Question: Ideally, the transparent border.
Here's an example of what i'd like to achieve:

Notice the transparent border.
Now i suppose I could use cairo to create a rectangle with transparency, and put a borderless non-transparent window inside, mimic'ing that effect - which I would if i knew the window would have a fixed dimension. However, if the inner window grows, it'll grow out of the transparent rectangle.
How should one approach such task?
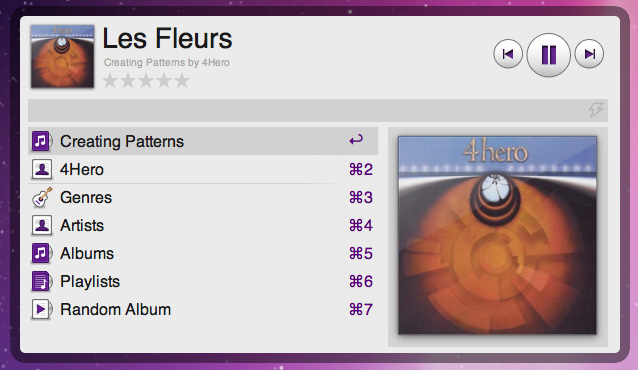
Answer: Making window frames is really the job of the window manager (at least under X11, don't know how it works on windows).
But have a look at the <URL>. You will probably need to set a flag and define your own 'expose-event' handler to re-draw your frame.